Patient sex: F
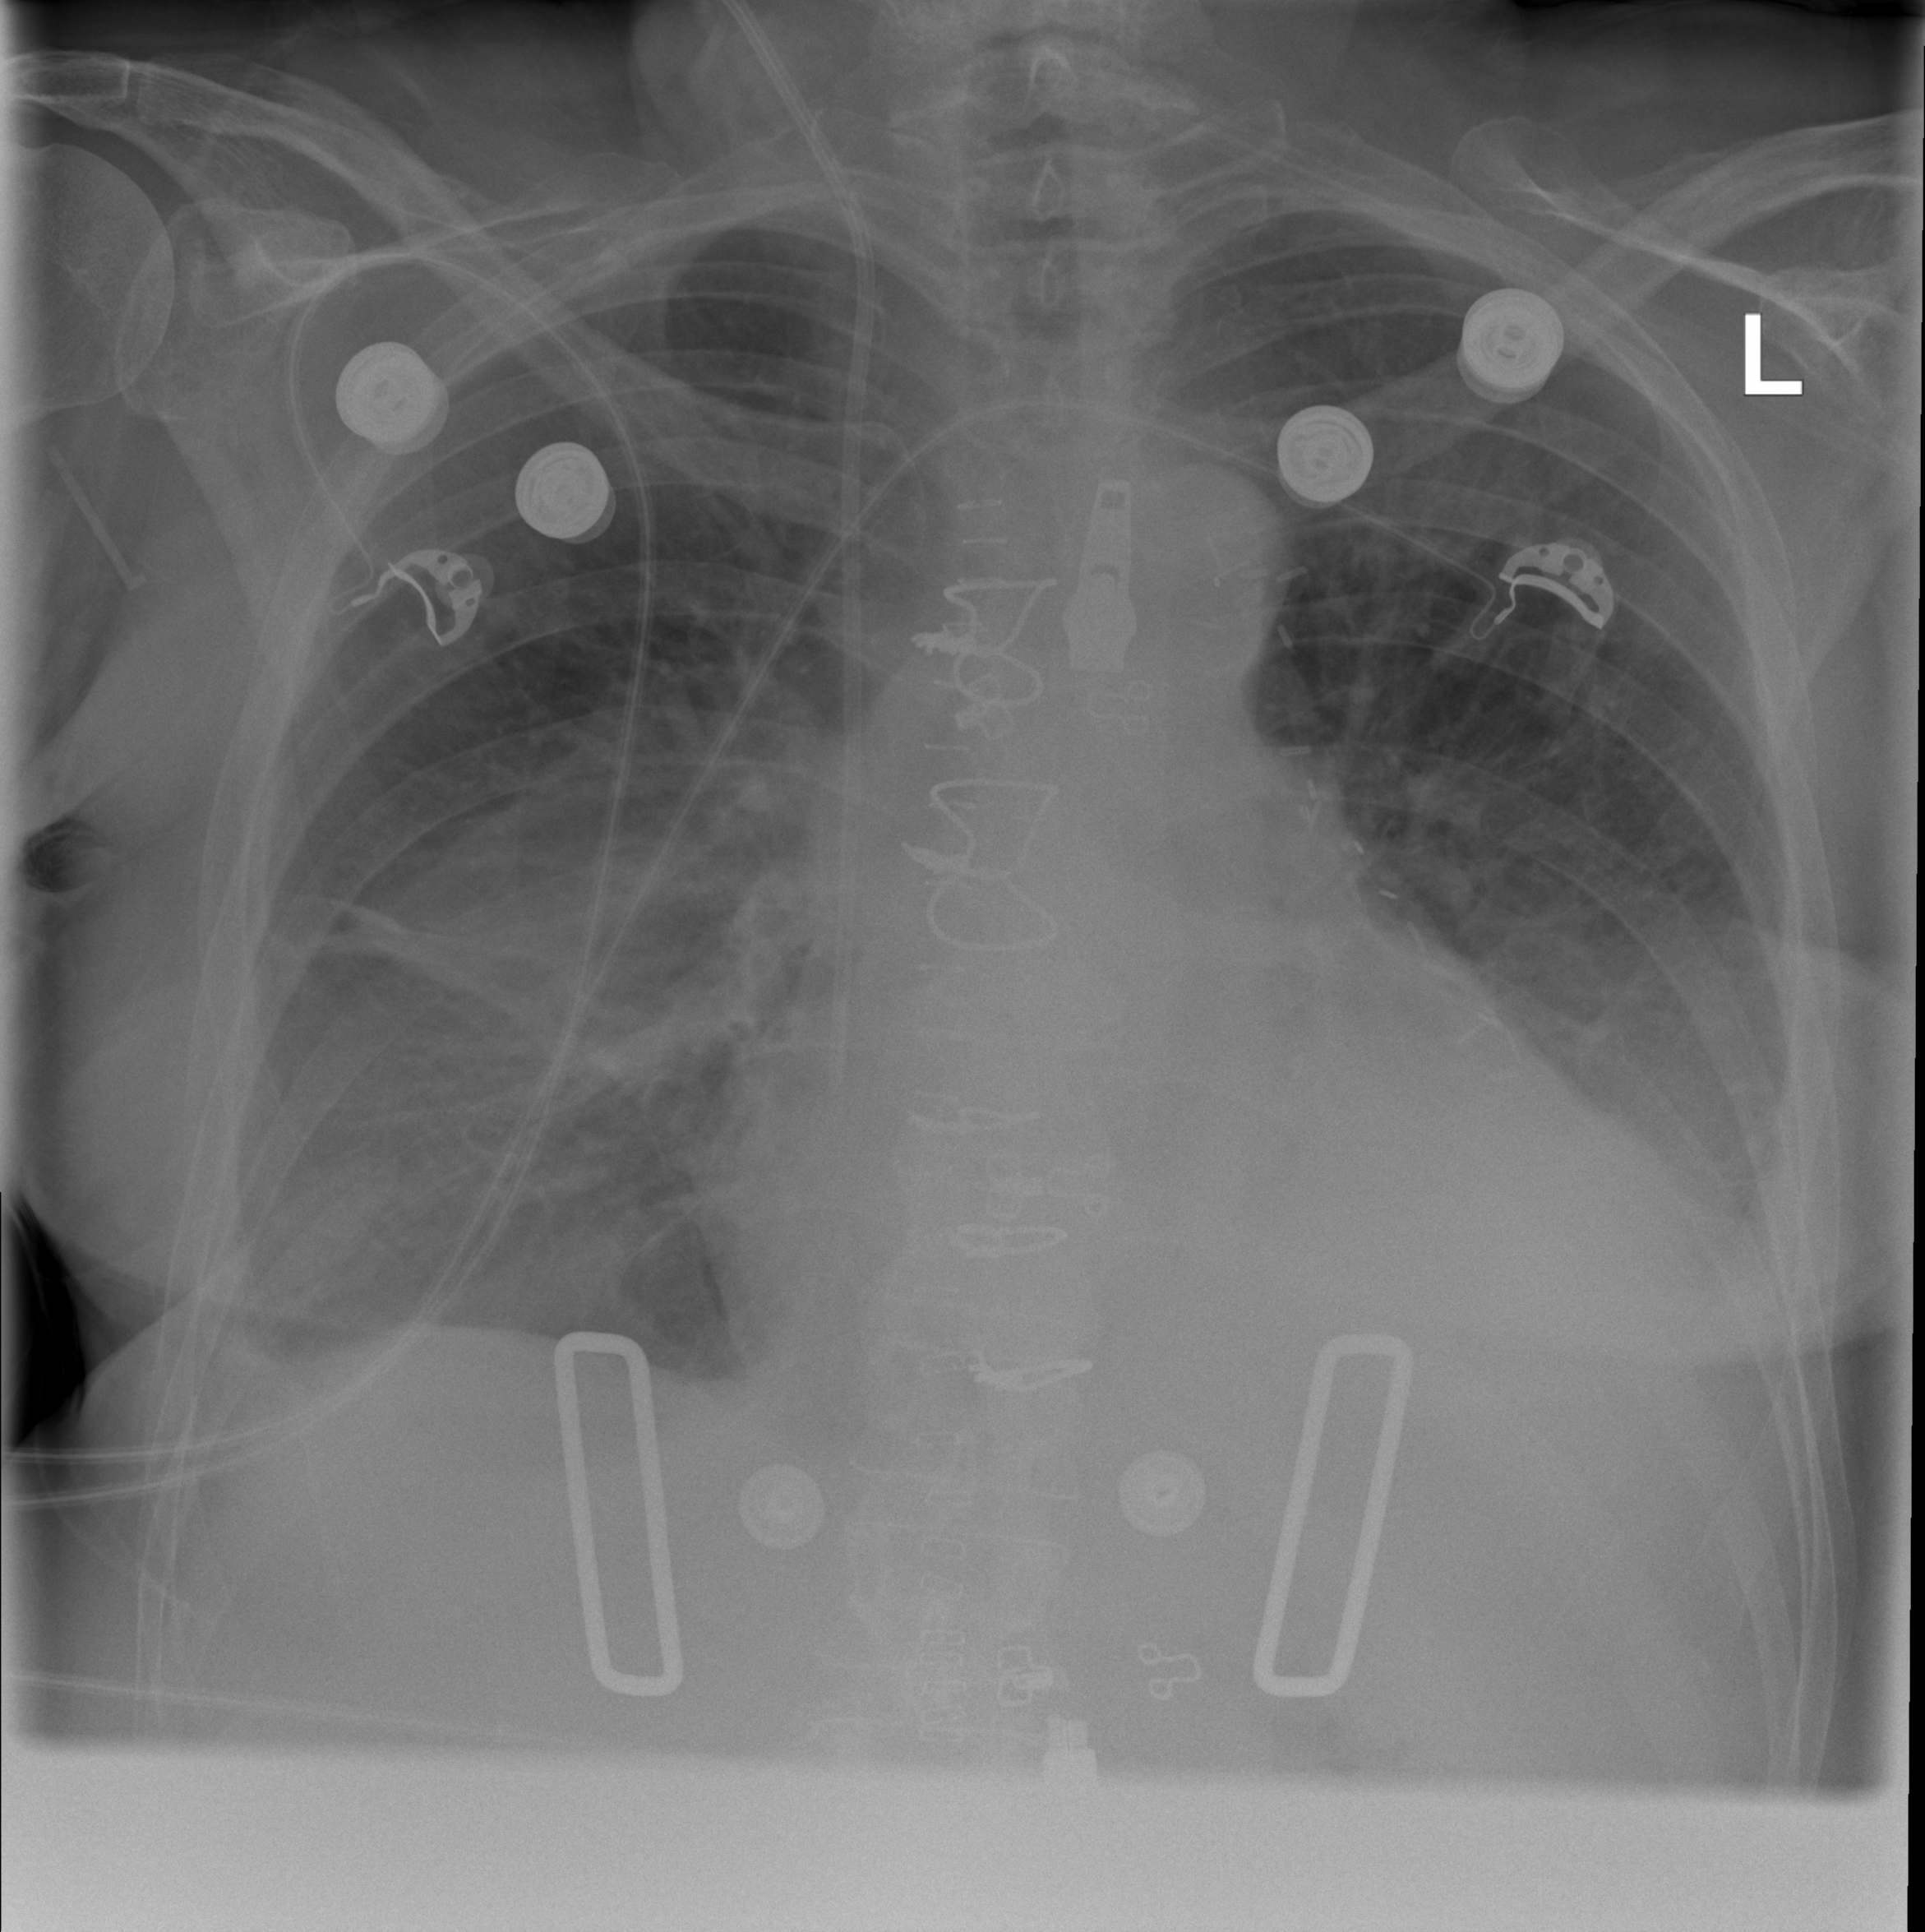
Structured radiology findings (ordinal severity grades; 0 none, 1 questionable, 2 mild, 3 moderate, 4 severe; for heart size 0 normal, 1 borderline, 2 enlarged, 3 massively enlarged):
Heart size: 2
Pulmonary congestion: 2
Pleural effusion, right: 3
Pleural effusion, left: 2
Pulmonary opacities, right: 3
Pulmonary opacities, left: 2
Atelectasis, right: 3
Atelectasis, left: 2